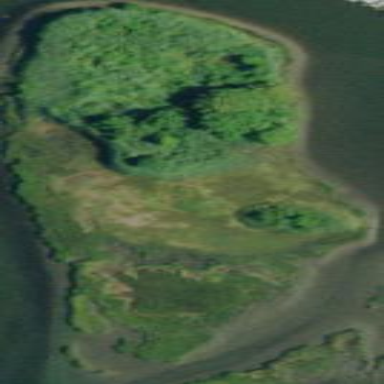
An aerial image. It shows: Islet with marsh wetland along the coastline.